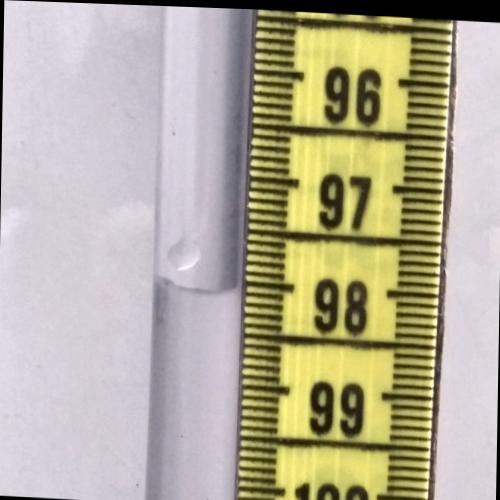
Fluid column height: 98.1 cm